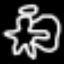
Label: angel